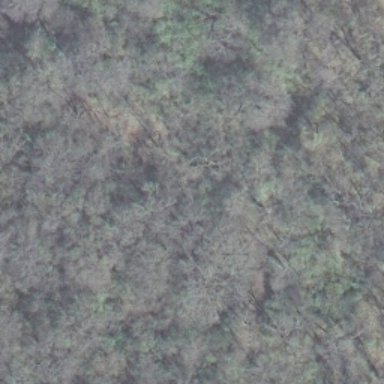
This is a dense forest with green and grey plants .